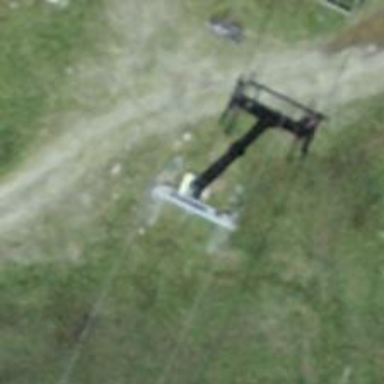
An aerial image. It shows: Pylon used for aerialway.